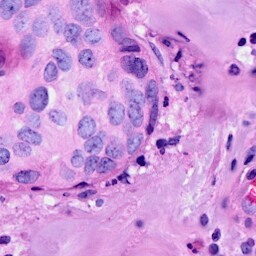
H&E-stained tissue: Breast